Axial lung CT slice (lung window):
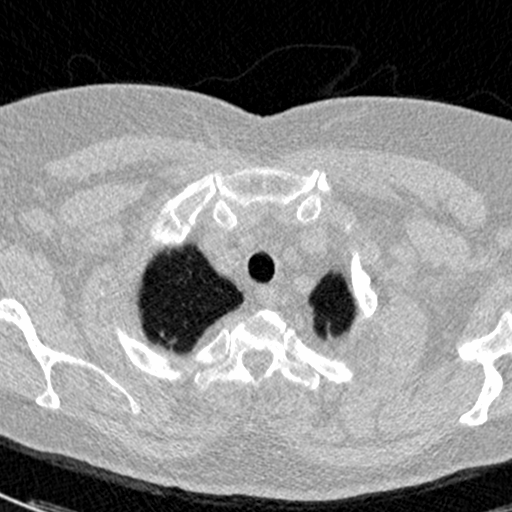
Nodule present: no